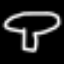
Label: mushroom